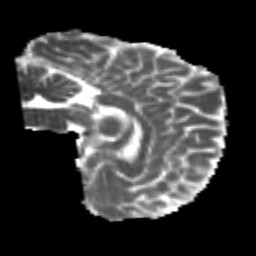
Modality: MD
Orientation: sagittal
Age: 25
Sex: male
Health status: healthy
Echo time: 0.074 s